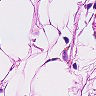
Metastatic tissue present: no